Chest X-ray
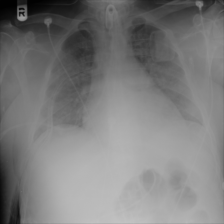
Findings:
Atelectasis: negative
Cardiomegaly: negative
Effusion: negative
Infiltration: negative
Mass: negative
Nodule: negative
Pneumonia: negative
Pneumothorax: negative
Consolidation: negative
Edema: negative
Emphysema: negative
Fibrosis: negative
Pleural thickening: negative
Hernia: negative